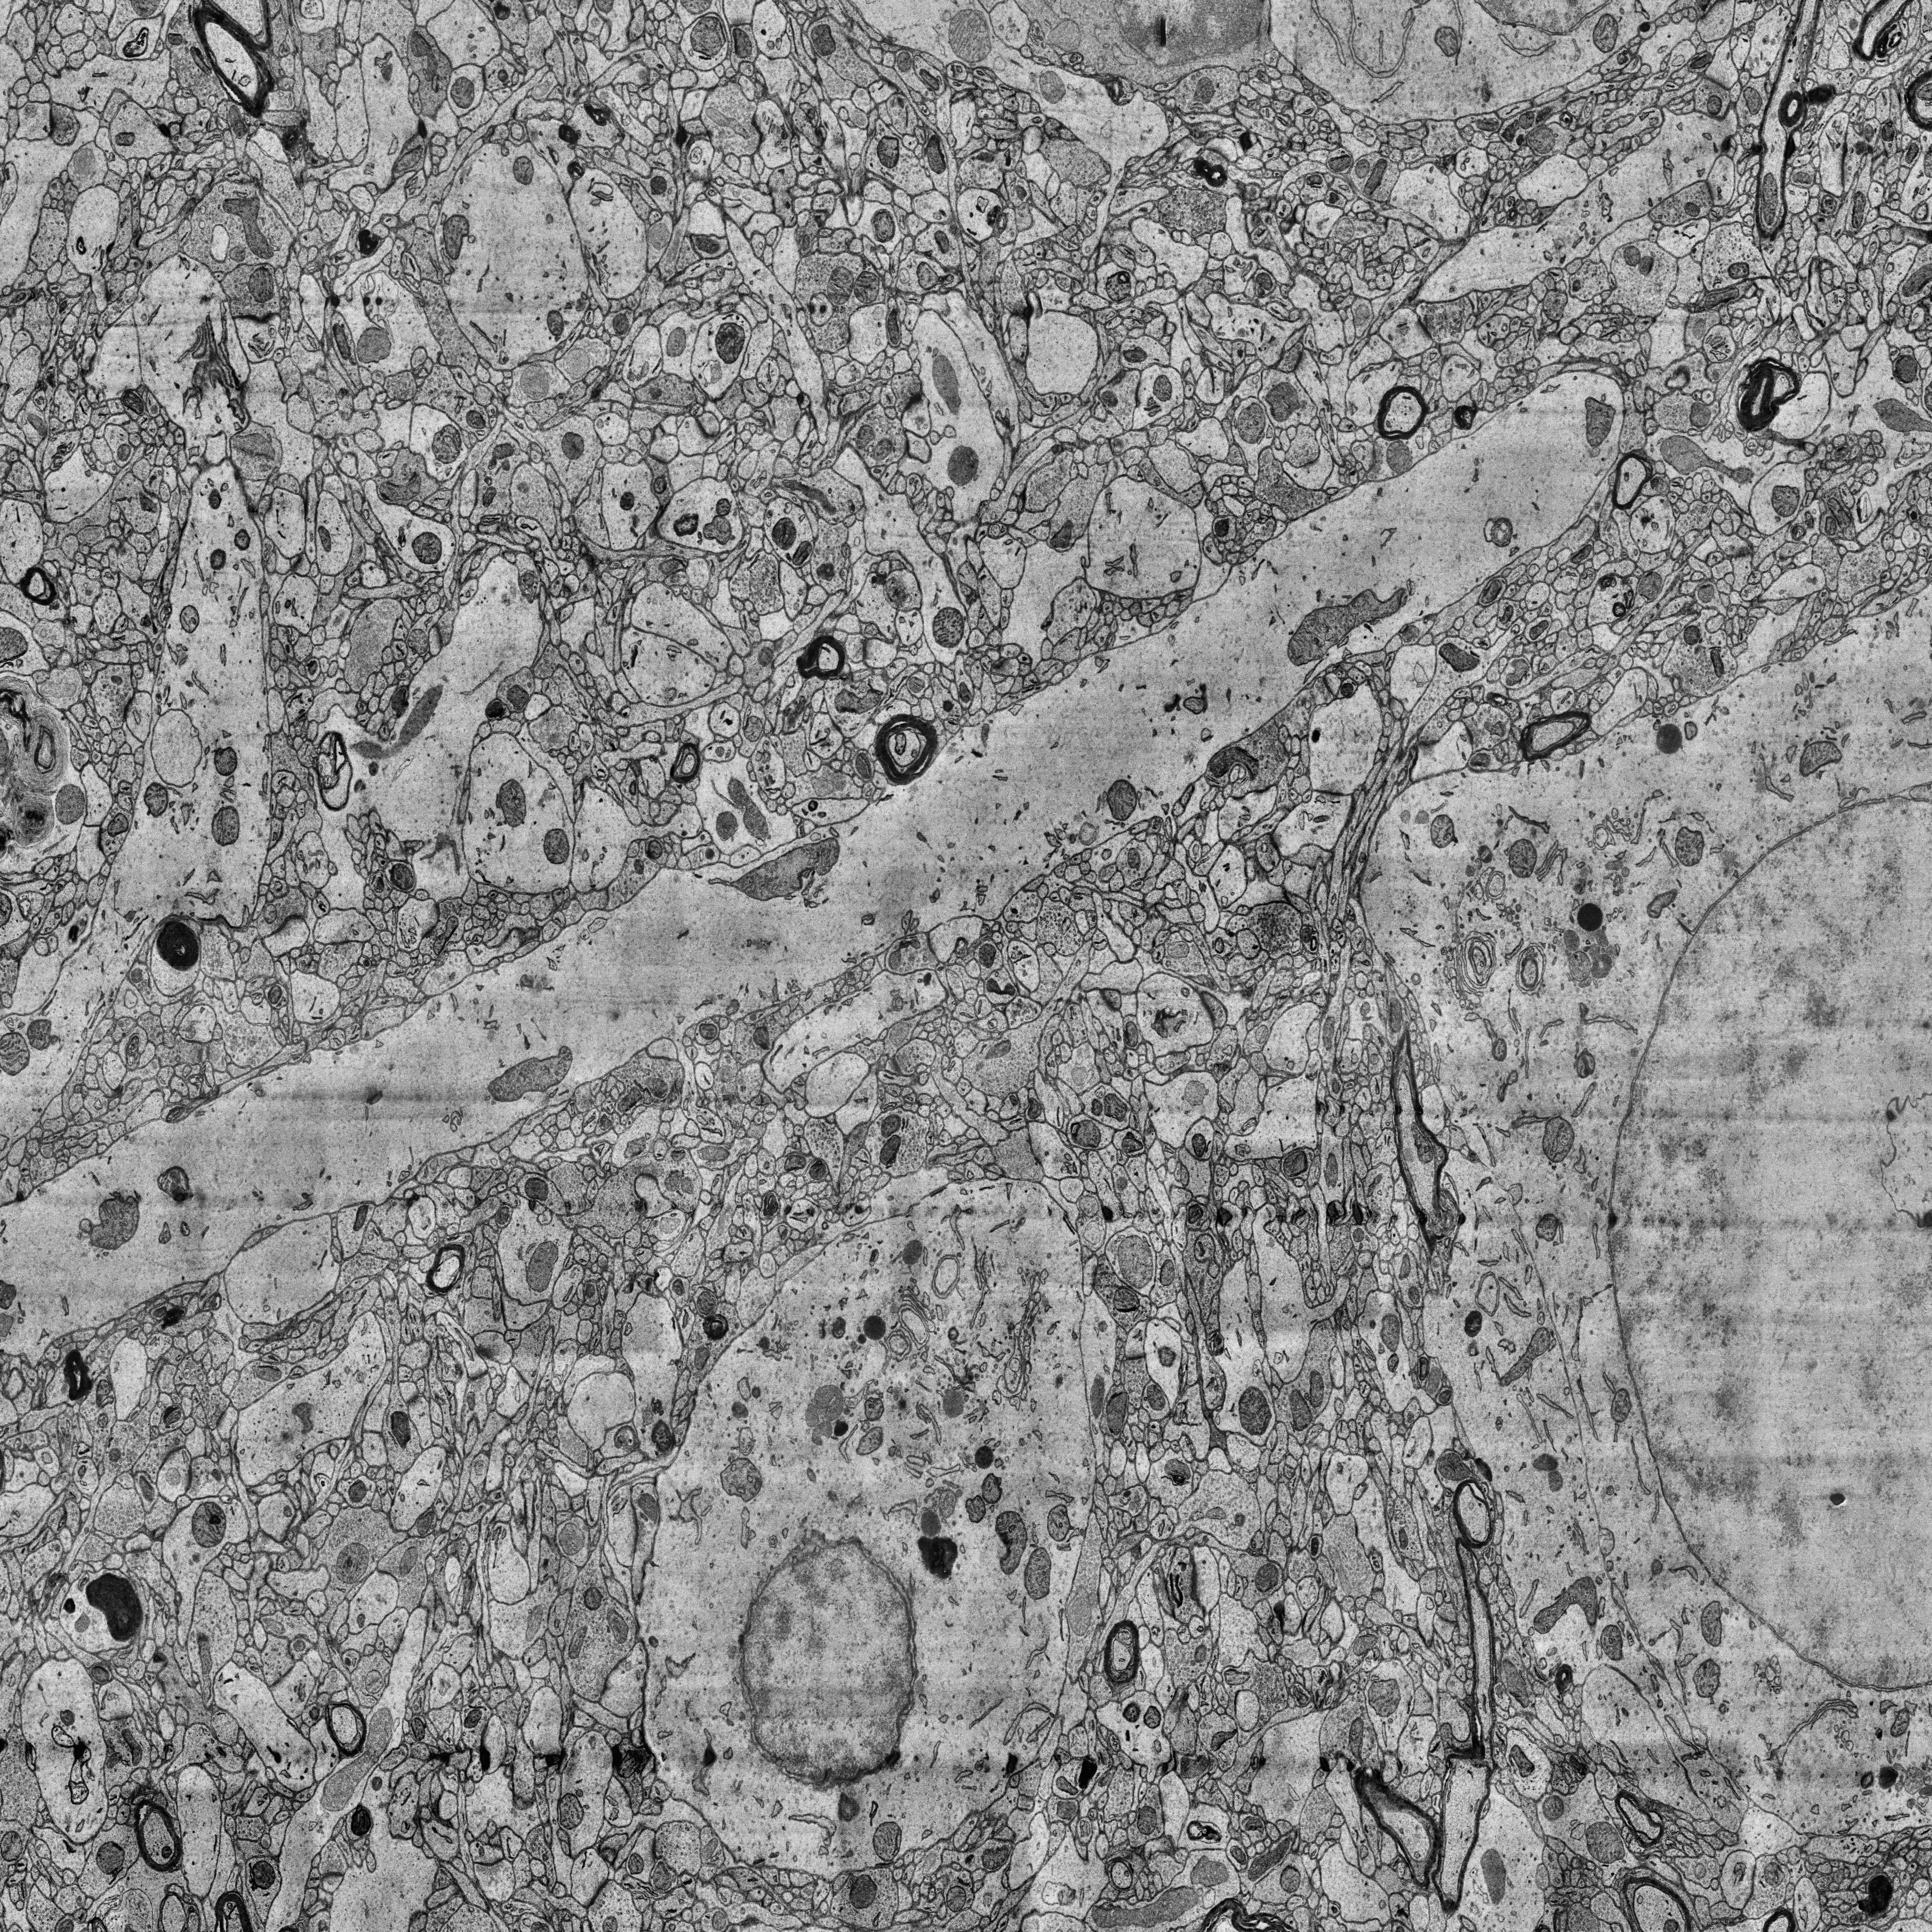
Electron microscopy slice of human cortex tissue
Slice depth (z): 334
Mitochondria instances in slice: 422